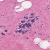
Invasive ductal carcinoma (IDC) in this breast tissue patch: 0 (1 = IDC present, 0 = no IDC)